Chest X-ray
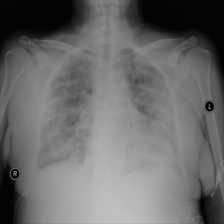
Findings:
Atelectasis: negative
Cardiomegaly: negative
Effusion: negative
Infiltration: negative
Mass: negative
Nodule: positive
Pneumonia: negative
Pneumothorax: negative
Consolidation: negative
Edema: positive
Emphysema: negative
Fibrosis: negative
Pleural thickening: negative
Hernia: negative